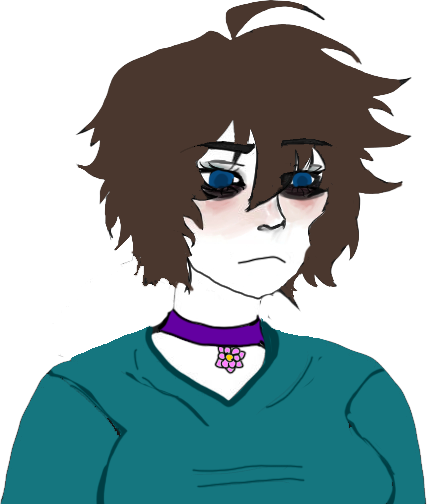
Label: 5_Twinkjak